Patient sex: F
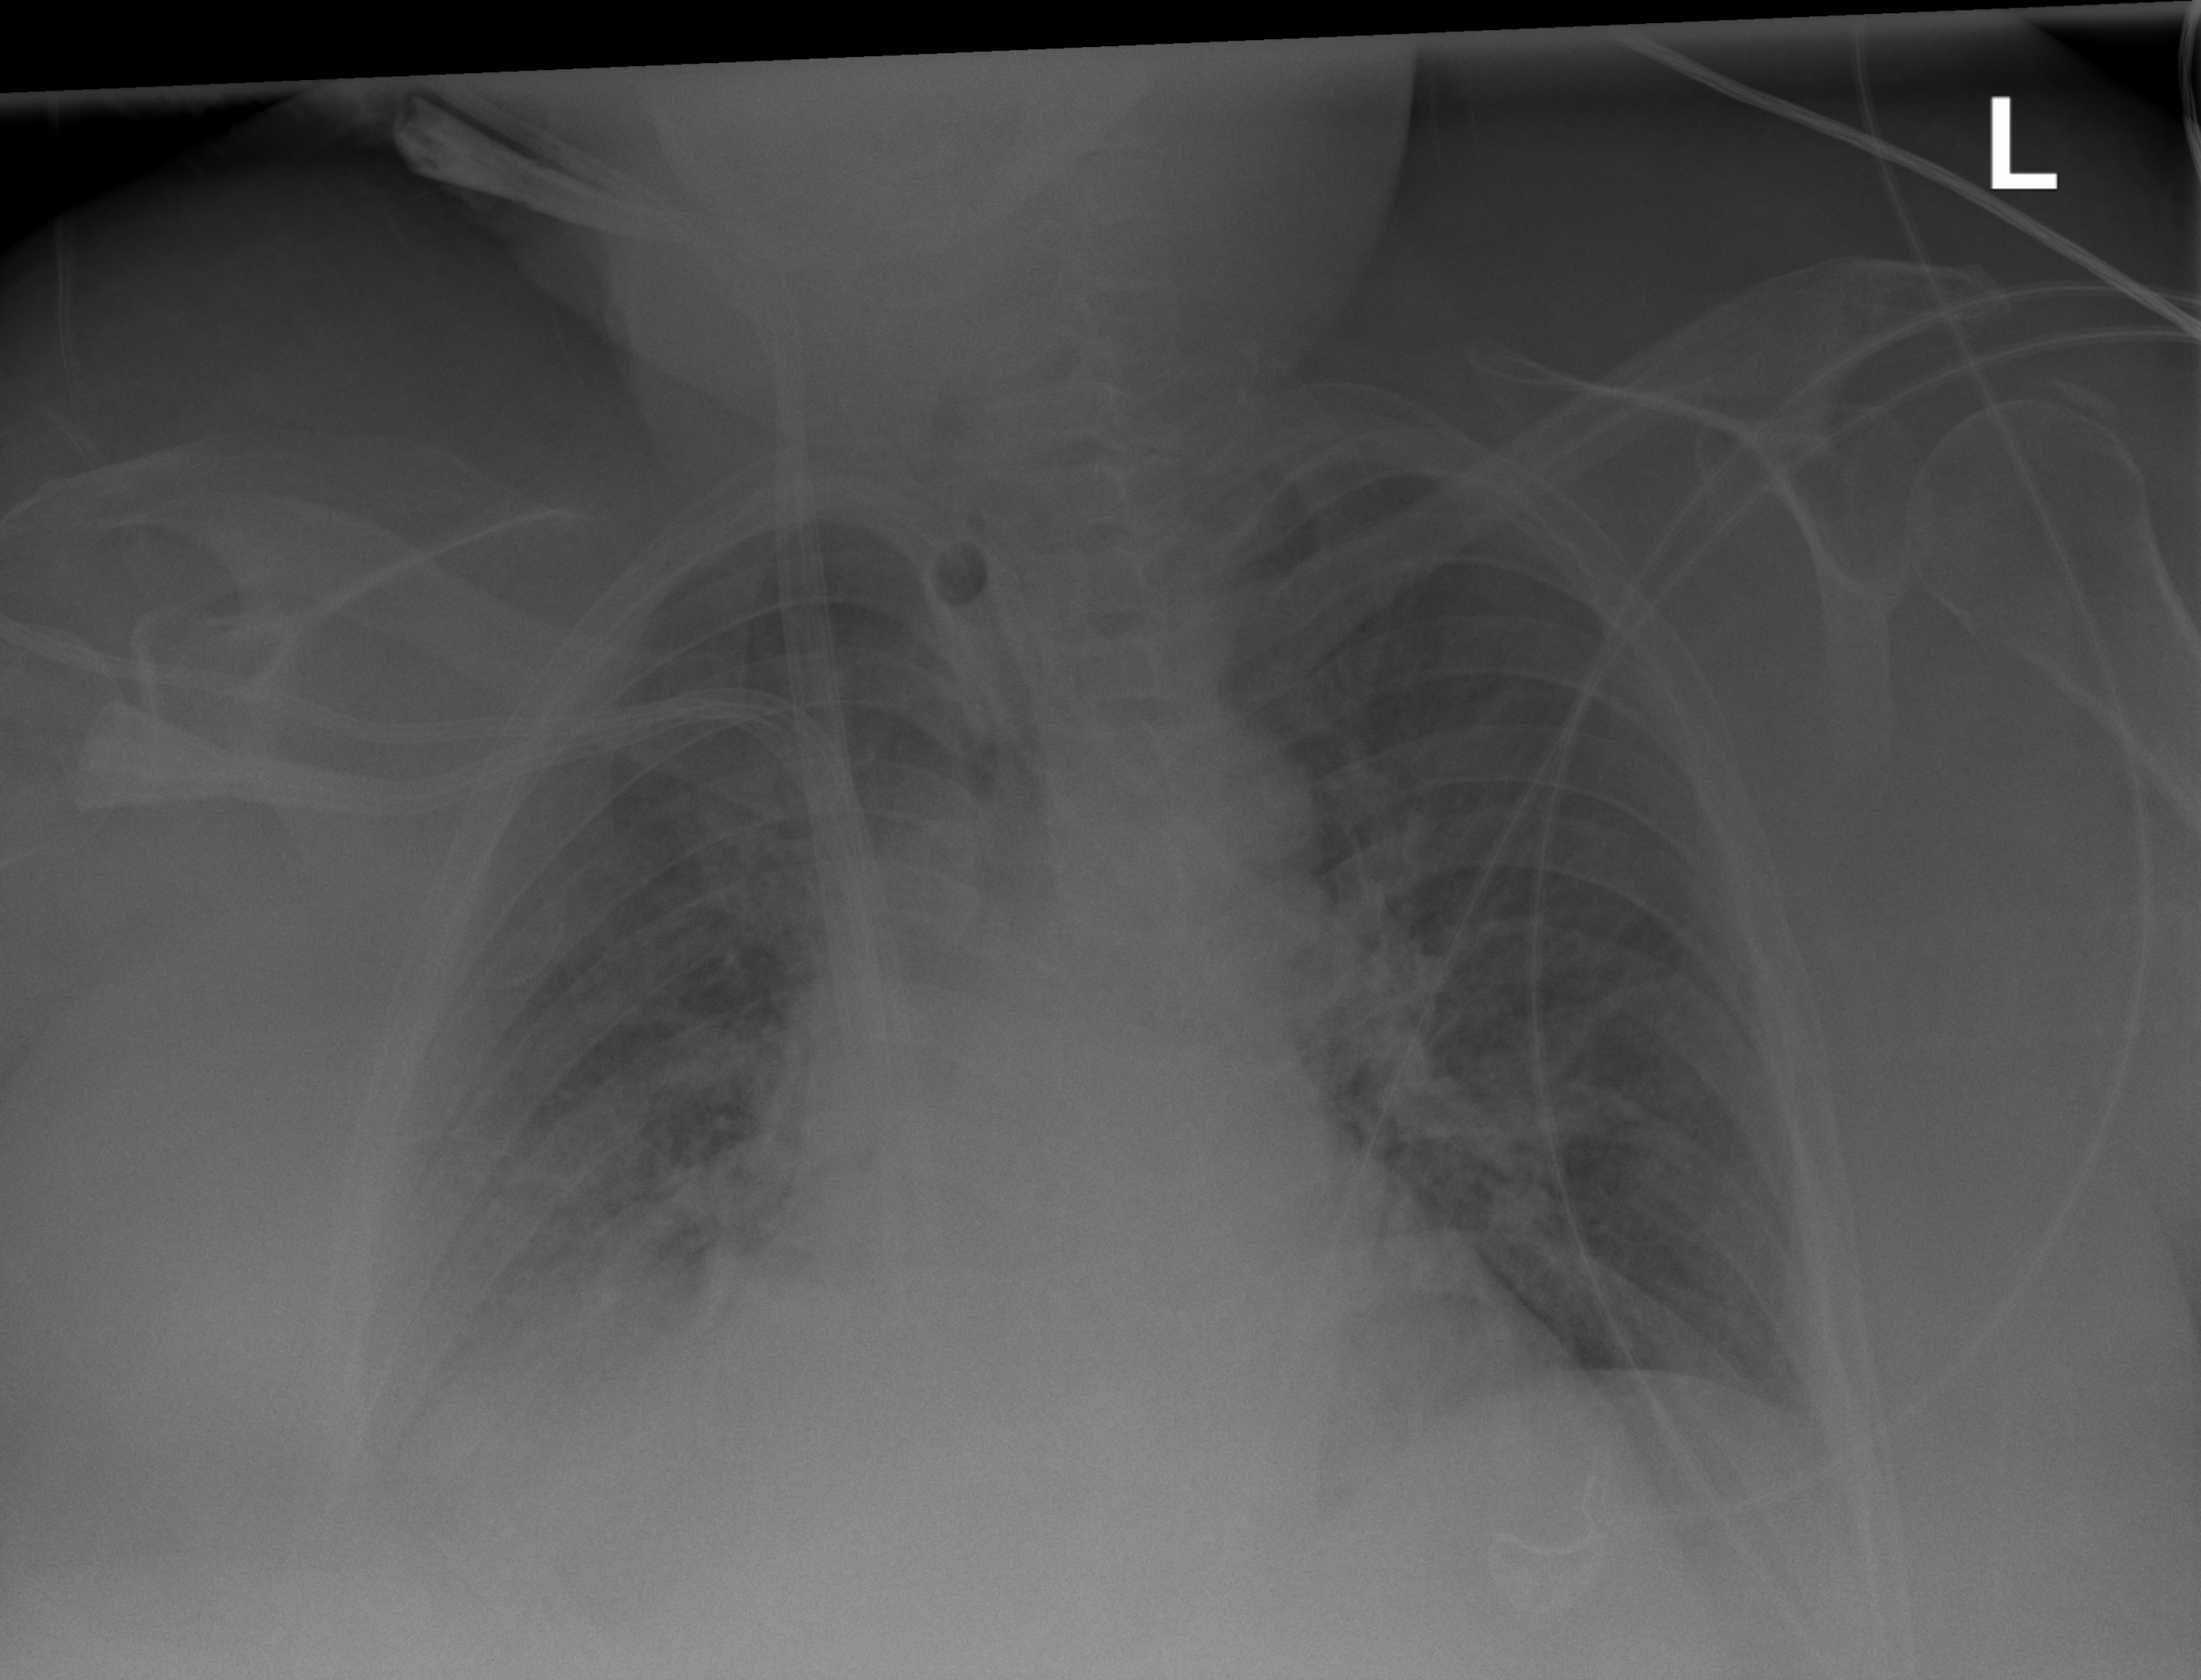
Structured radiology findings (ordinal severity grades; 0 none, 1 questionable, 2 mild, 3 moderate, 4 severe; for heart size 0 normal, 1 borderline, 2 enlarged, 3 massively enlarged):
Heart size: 2
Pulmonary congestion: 2
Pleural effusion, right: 3
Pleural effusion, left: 1
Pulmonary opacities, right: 2
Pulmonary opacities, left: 1
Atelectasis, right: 3
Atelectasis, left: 2